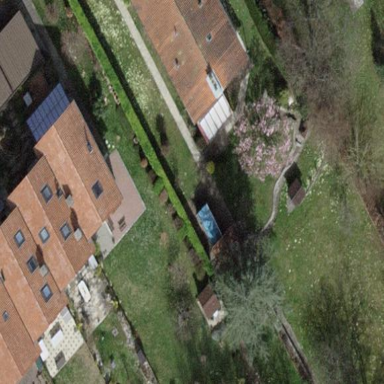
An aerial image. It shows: Garden enclosed by fence.